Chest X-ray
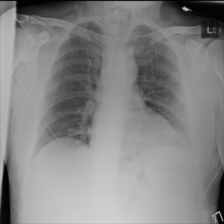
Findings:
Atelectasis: negative
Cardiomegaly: negative
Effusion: negative
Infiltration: negative
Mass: negative
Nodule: negative
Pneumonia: negative
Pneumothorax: negative
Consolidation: negative
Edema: negative
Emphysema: negative
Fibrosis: negative
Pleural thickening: negative
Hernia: negative